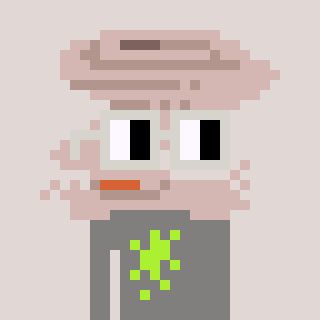
a pixel art character with square light gray glasses, a tornado-shaped head and a bluegrey-colored body on a warm background